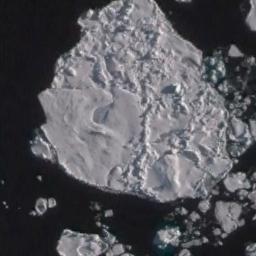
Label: sea_ice